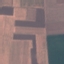
Label: AnnualCrop